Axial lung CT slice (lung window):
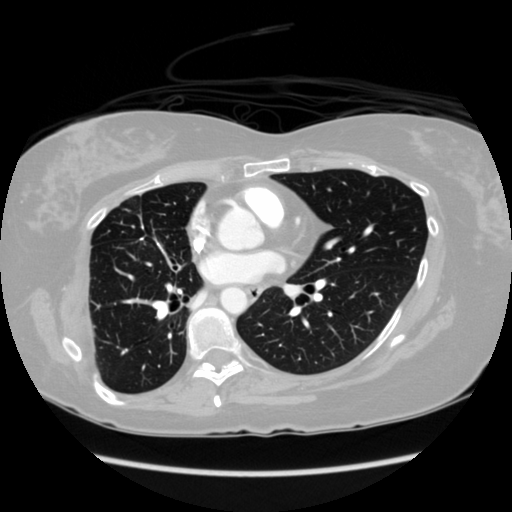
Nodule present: no